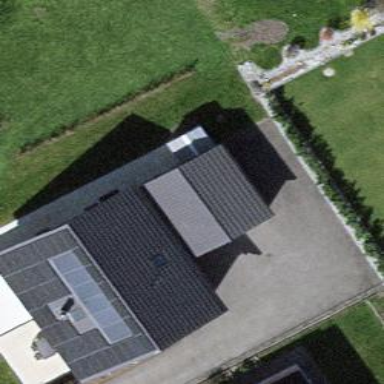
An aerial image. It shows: Garage building.